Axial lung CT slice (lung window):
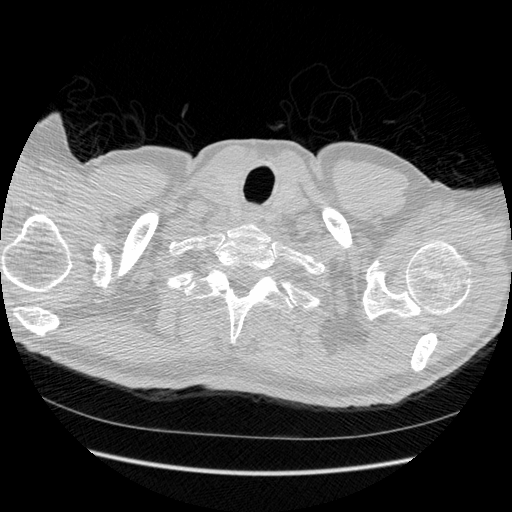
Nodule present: no